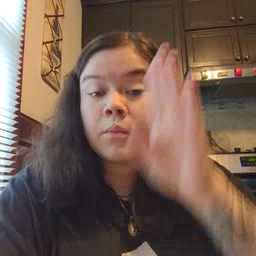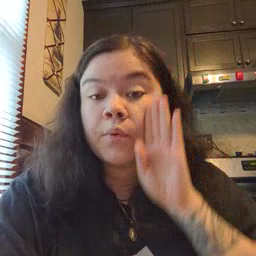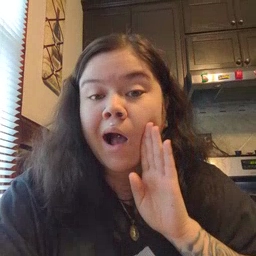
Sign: brown